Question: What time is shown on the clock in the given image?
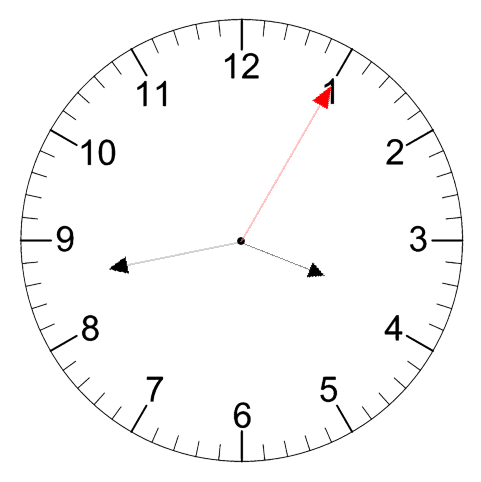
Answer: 03:43:05